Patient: sex M, age 63
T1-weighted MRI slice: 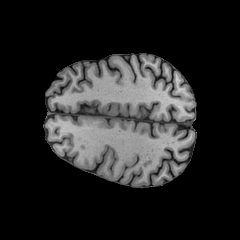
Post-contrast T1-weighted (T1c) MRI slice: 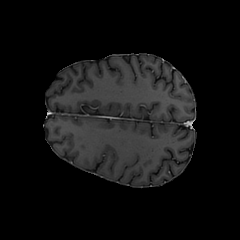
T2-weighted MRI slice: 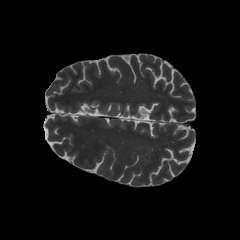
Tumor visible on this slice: no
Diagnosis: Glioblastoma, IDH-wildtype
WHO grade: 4